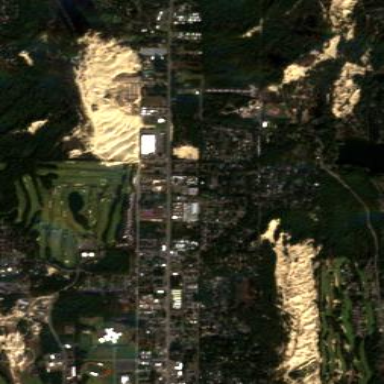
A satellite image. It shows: Golf course.